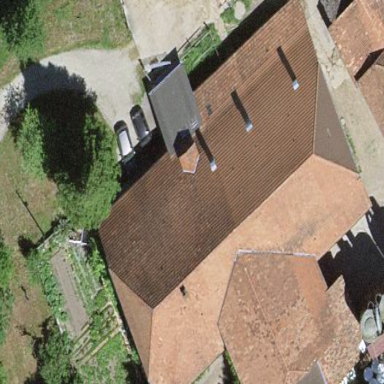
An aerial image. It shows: Farm building.